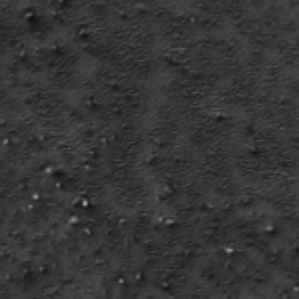
Label: frost